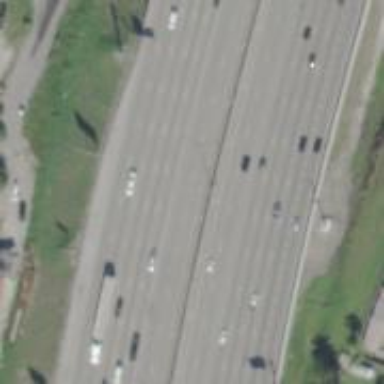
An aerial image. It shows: Asphalt motorway.